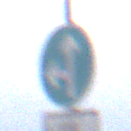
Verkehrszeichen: VorgeschriebeneFahrtrichtungGeradeausOderLinks
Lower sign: EinspurigeFahrzeugeFrei1
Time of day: MorningAfternoon
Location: Outdoor (Nature)
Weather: Overcast
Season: NotSpecified
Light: Natural